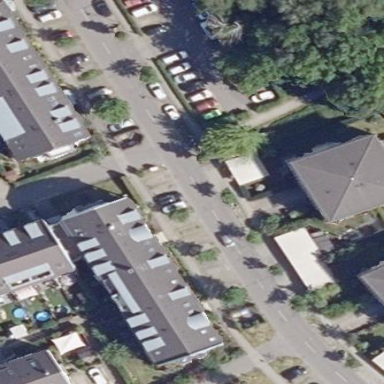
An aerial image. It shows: Street-side parking area.